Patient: sex F, age 29
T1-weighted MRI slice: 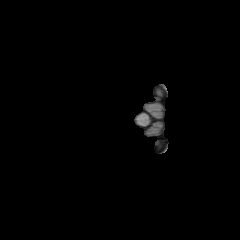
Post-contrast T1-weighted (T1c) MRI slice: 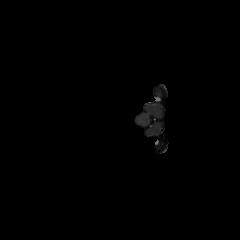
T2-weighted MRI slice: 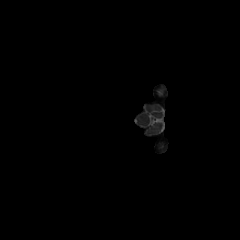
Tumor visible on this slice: no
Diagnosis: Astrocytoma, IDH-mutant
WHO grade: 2